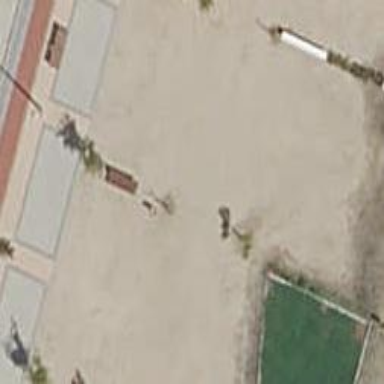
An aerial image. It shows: Bench for seating.